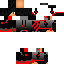
A female human skin with dark skin, wearing brown long hair dressed in a red hoodie and red pants, featuring a closed mouth.